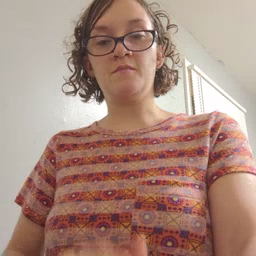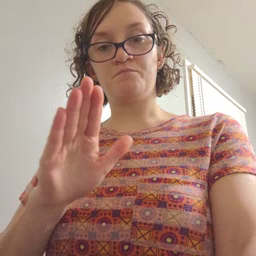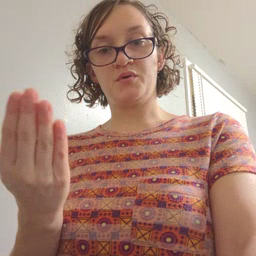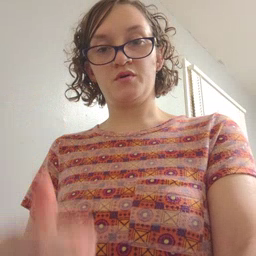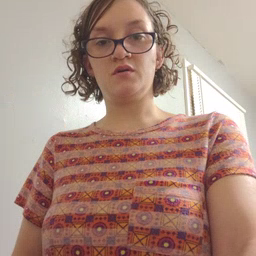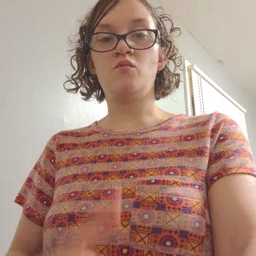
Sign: book